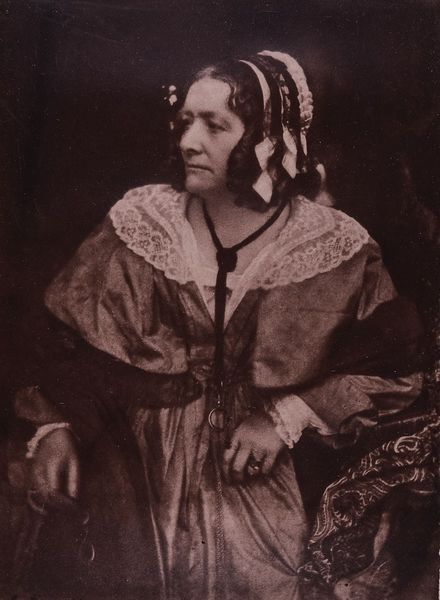
Titel: Mrs. Jameson
Künstler: David Octavius Hill
Standort: Hamburg
Institution: Museum für Kunst und Gewerbe Hamburg
Schlagwörter: frau, haube, portrait, figur, person, kopfbedeckung, papier, dichter, foto, fotografie, photographie, schriftsteller, autor, photo, schriftstellerin, lichtbild, historische, bildwerke, angewandte und bildende kunst, hessische systematik, porträt, persönlichkeit, porträtfotografie, porträtphotographie, hüftbild, pigmentdruck, kartonpassepartout